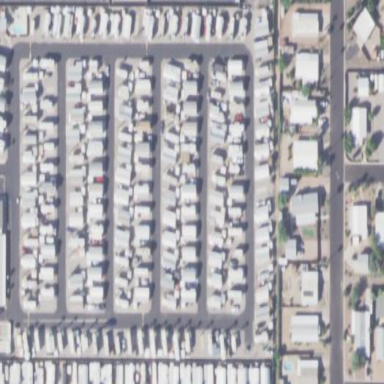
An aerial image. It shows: Residential area designated as trailer park.